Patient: sex M, age 45
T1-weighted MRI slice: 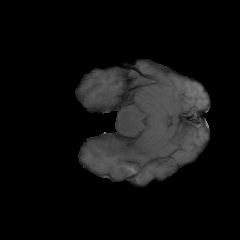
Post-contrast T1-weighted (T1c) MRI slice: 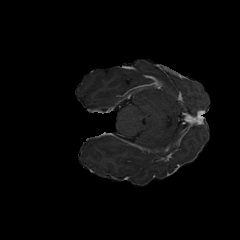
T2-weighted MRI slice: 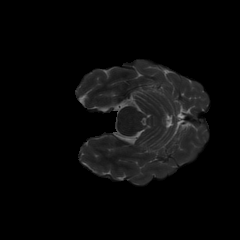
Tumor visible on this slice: no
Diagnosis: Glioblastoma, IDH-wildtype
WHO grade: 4